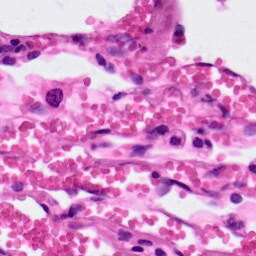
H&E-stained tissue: Lung